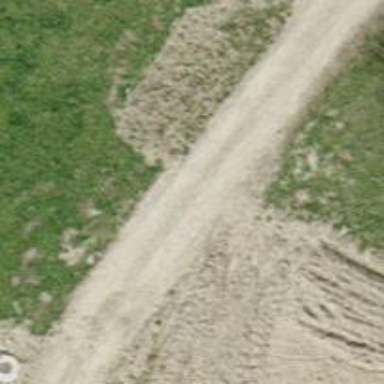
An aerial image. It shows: Track on the ground with grade3 tracktype.